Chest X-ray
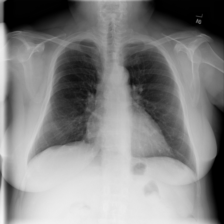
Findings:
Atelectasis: negative
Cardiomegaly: negative
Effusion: negative
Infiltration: negative
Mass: negative
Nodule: negative
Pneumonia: negative
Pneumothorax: negative
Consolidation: negative
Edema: negative
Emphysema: negative
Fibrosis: negative
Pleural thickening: negative
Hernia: negative